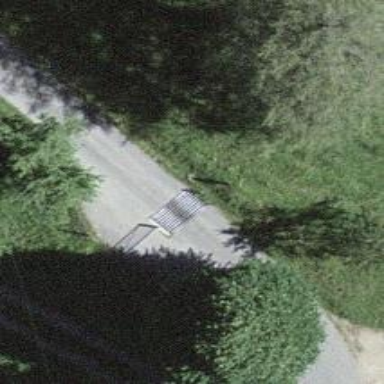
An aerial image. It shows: Cattle grid barrier.